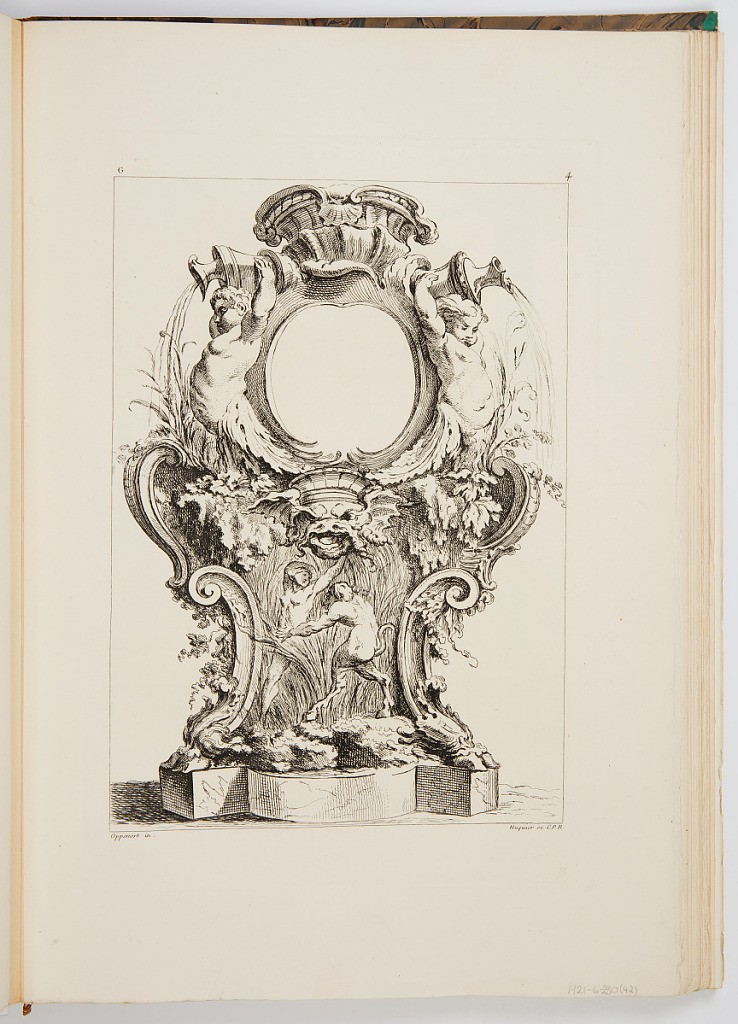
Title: Fountain Design
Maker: Gilles-Marie Oppenord, French, 1672–1742
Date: ca. 1900
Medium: Photomechanical print
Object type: Bound print
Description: Fountain design in the form of a cartouche with a relief of Pan and Syrinx carved at the bottom. The rondel is framed by grotesque putti who hold aloft vases that pour out water. The plate is signed and numbered.